Question: I am trying to draw a 2D square on top of my plane but I can not get to a good solution. So far I just draw 3D lines on top of the plane.
'''
geometry = new THREE.Geometry();
geometry.vertices.push(new THREE.Vector3(HANDLES[0].position.x, HANDLES[0].position.y, HANDLES[0].position.z));
geometry.vertices.push(new THREE.Vector3(HANDLES[0].position.x, HANDLES[1].position.y, HANDLES[0].position.z));
geometry.vertices.push(new THREE.Vector3(HANDLES[0].position.x, HANDLES[1].position.y, HANDLES[1].position.z));
geometry.vertices.push(new THREE.Vector3(HANDLES[0].position.x, HANDLES[0].position.y, HANDLES[1].position.z));
geometry.vertices.push(new THREE.Vector3(HANDLES[0].position.x, HANDLES[0].position.y, HANDLES[0].position.z));
material = new THREE.LineBasicMaterial( {
color: 0xff00f0,
linewidth: 20 } );
line = new THREE.Line(geometry, material);
scene.add(line);
'''
The result does not look good as the line is mixed up with the texture.
Which would be the best way to draw a net 2D shape on top of a plane? I then want to use this 2D shape to select a region of interest in the plane.
I guess a solution would be to use a orthographic camera + a box somehow but I would like to avoid that if possible.

Thanks,
Nicolas
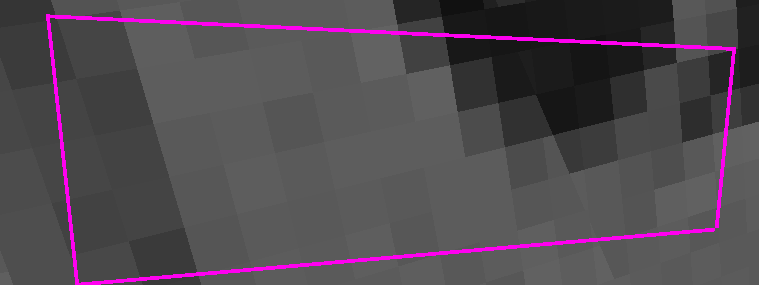
Answer: To prevent z-fighting ( coplanar <URL>.